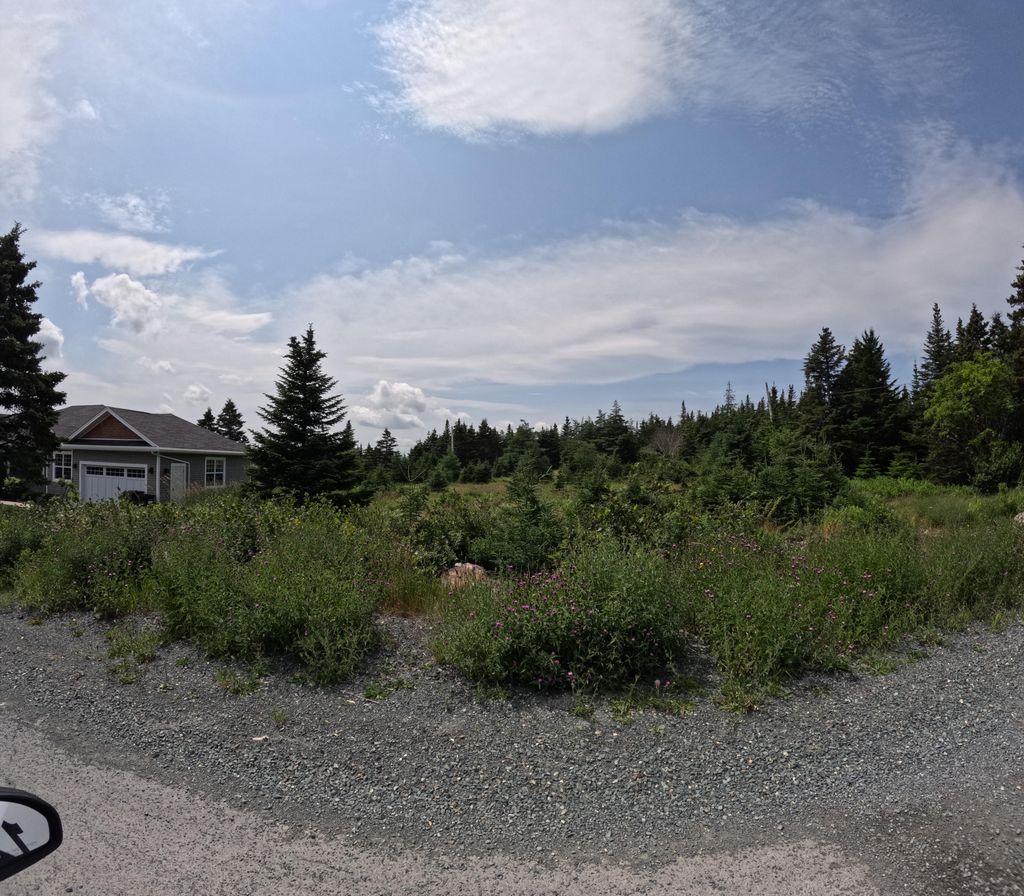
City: st_johns